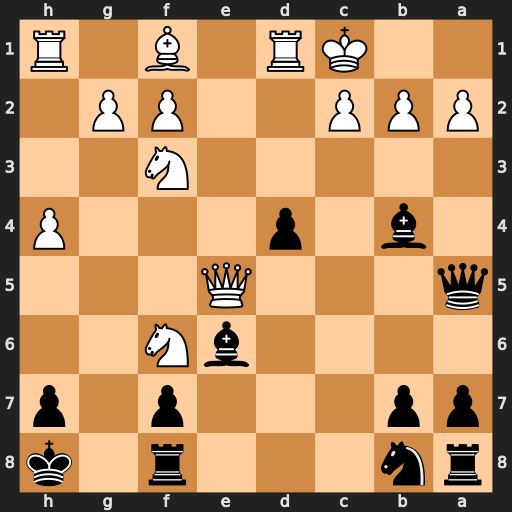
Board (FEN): rn3r1k/pp3p1p/4bN2/q3Q3/1b1p3P/5N2/PPP2PP1/2KR1B1R
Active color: b
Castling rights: -
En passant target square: -
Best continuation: Qxa2 Nd5+ f6 Nxb4 Qa1+ Kd2 Qxd1+ Kxd1 fxe5